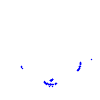
Particle: proton